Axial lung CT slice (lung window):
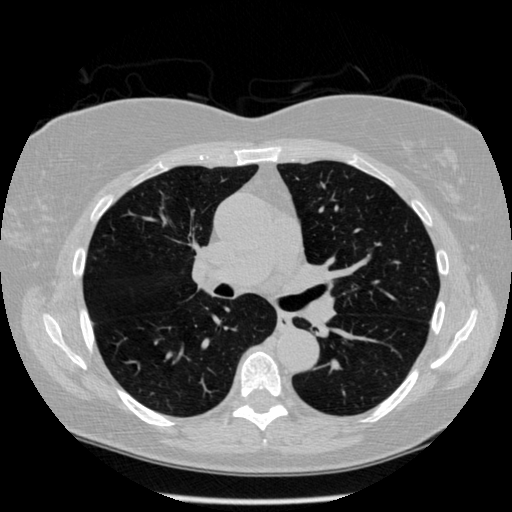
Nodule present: no